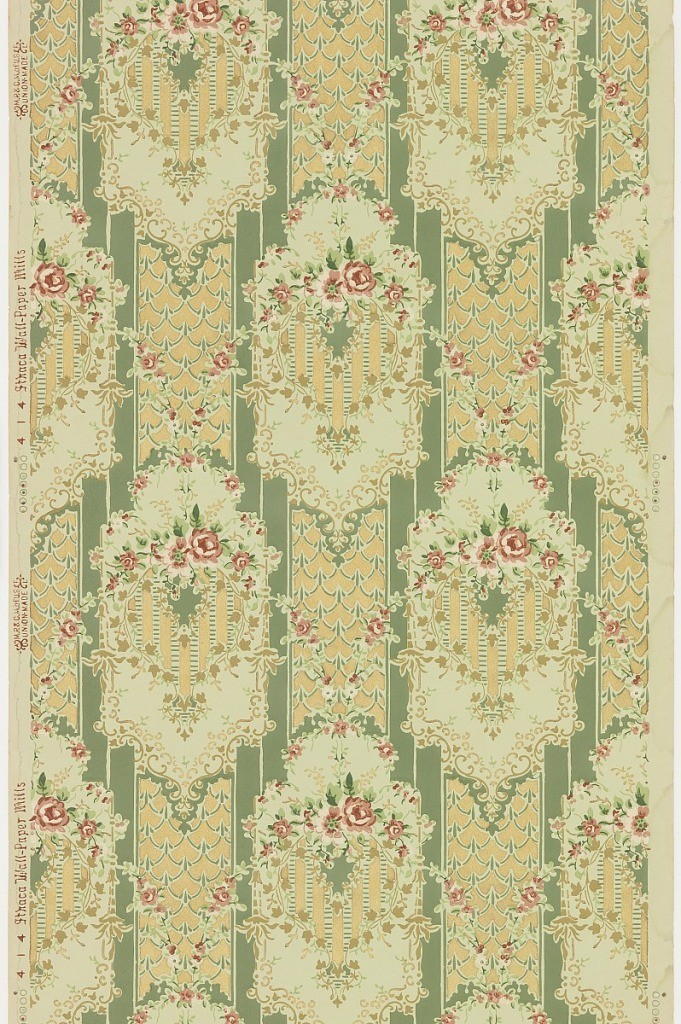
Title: Sidewall
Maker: Ithaca Wall-Paper Mills, Ithaca Wall-Paper Mills, inc. 1900-1907
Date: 1905–1915
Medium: Machine-printed paper, liquid mica
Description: Bands of diaper or scale-pattern with large floral medallions. Medallions have pink roses, foliate vining, scrolls, stripes and torches. Connecting the medallions are rose swags. Between bands are two thick green stripes and three thin green stripes. Printed in pinks, greens, tan and metallic gold on light green ground. Printed in right selvedge: "Ithaca Wall-Paper Mills" "M.P & C.M. of US" "Union Made" "AFOL"? or "AOFL"? pattern number "414".